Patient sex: M
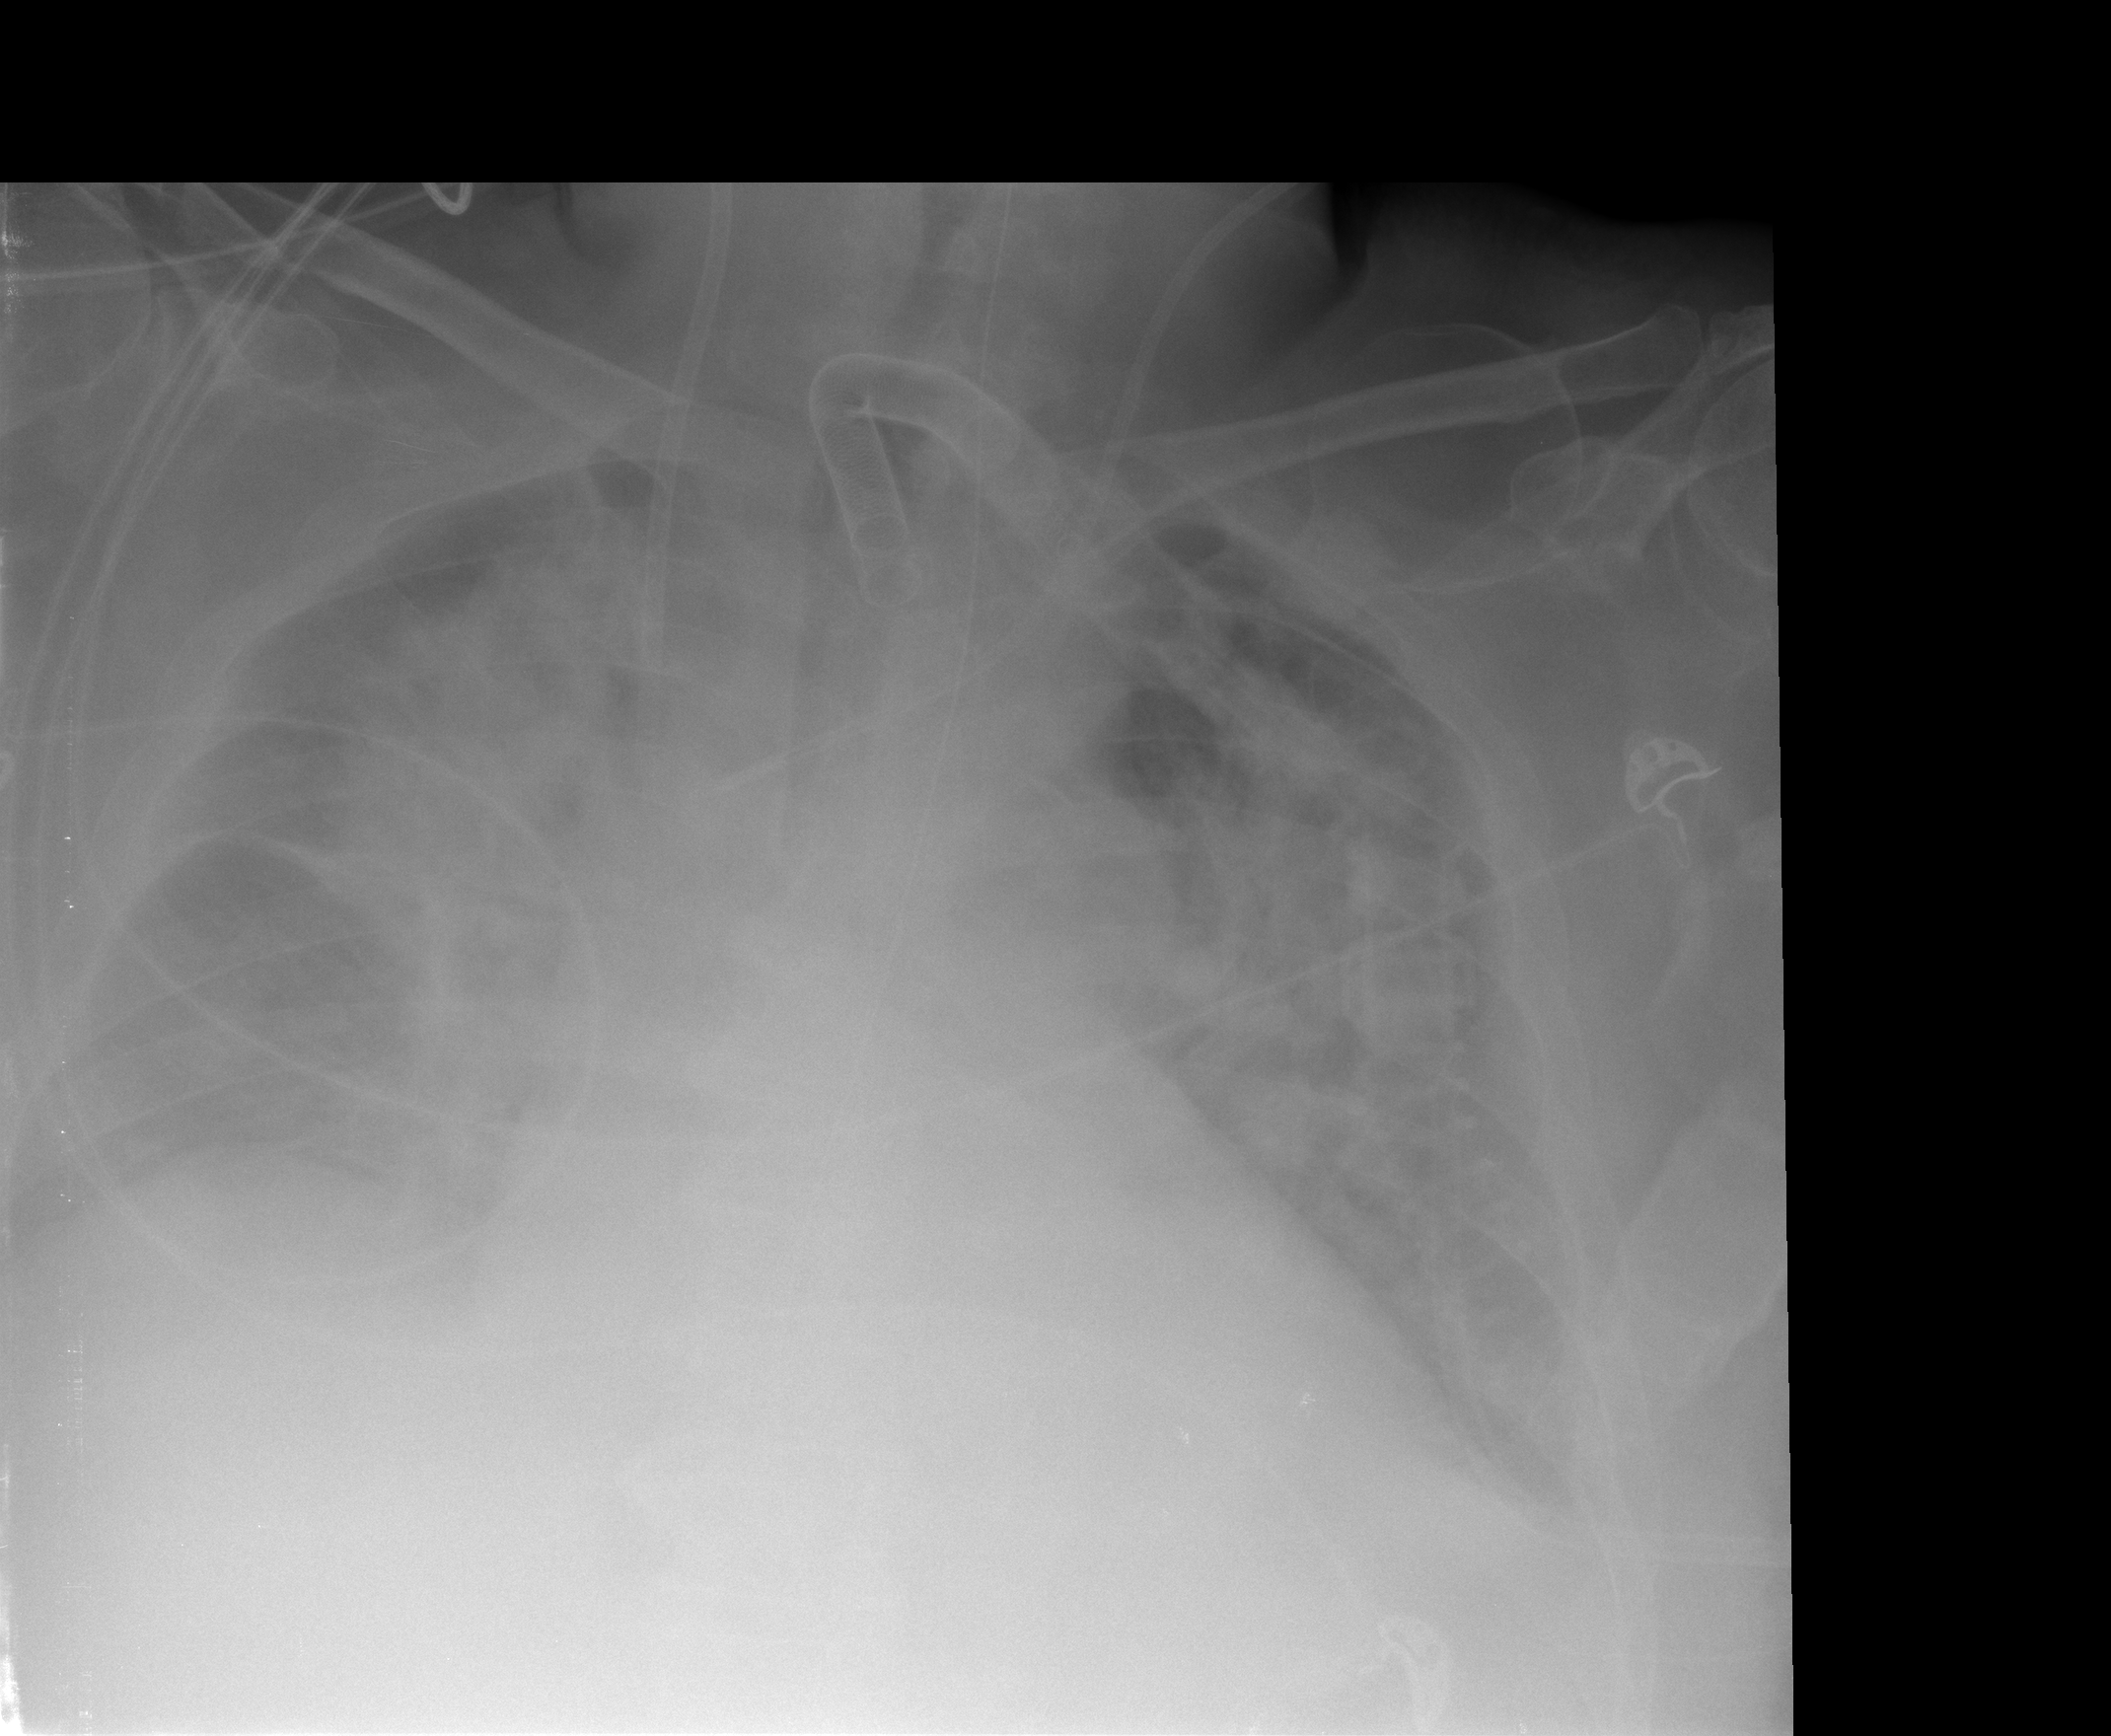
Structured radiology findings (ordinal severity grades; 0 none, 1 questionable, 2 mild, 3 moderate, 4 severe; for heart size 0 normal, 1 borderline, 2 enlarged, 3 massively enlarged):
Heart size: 3
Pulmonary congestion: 2
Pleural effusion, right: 2
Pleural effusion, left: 2
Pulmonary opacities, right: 4
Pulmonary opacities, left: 3
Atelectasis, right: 3
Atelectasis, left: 3